Question: I want to superscript all the instances of ®️ character in a block of text (legal disclaimer, naturally ;)) and the default way 'NSAttributedString' is not very good.
If I just let the character be and only use unmodified 'NSString', it is rendered the same size as a capital letter and is placed approximately at the baseline. If I add the superscript attribute to 'NSAttributedString' as follows:
'''
[attrStr setAttributes:@{(NSString *)kCTSuperscriptAttributeName : @1} range:NSMakeRange(locationOfReg, 1)];
'''
The character is lifted off the baseline, its size is unchanged, but the line spacing is now affected because the raised character would otherwise intrude on the line above.
To illustrate:

I created this image in Photoshop where the desired position was achieved by reducing the size of the character and shifting the baseline. I know how to change the font size in iOS, but changing the baseline seems trickier. Any suggestions on how to achieve this?
Edit: I suppose I could use the superscript attribute as a way to shift the baseline up. Now it would be great to figure out a way to get the current font size and subsequently reduce it to allow the same method to be used on blocks of text of different size.
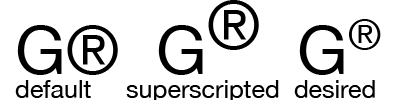
Answer: The following code seems to do the trick:
'''
UIFont *fnt = [UIFont fontWithName:@"Helvetica" size:20.0];
NSMutableAttributedString *attributedString = [[NSMutableAttributedString alloc] initWithString:@"GGG®️GGG"
attributes:@{NSFontAttributeName: [fnt fontWithSize:20]}];
[attributedString setAttributes:@{NSFontAttributeName : [fnt fontWithSize:10]
, NSBaselineOffsetAttributeName : @10} range:NSMakeRange(3, 1)];
'''